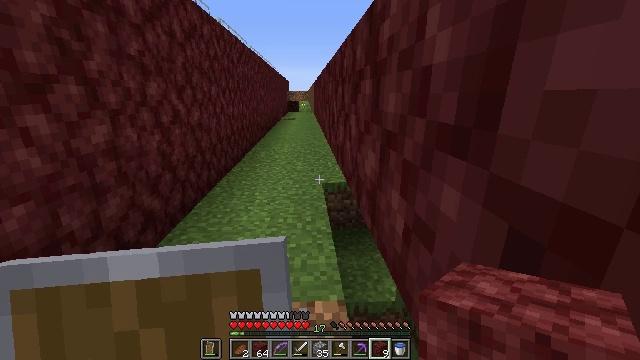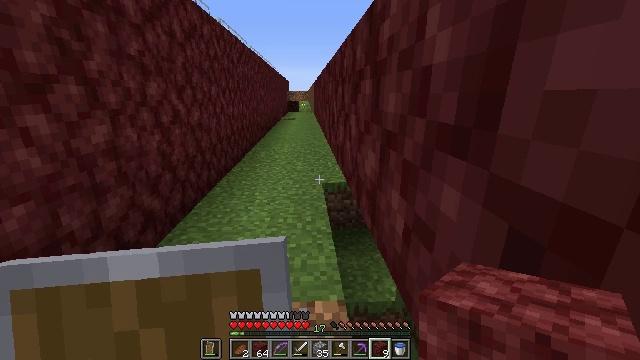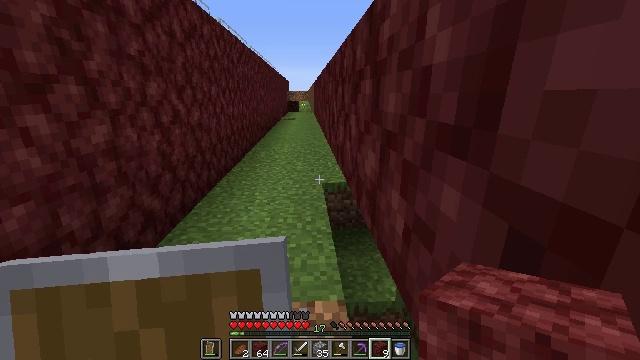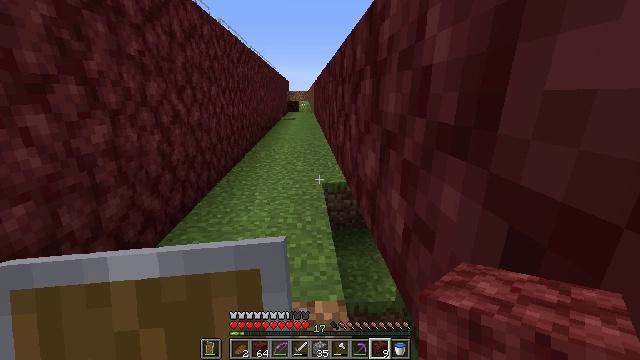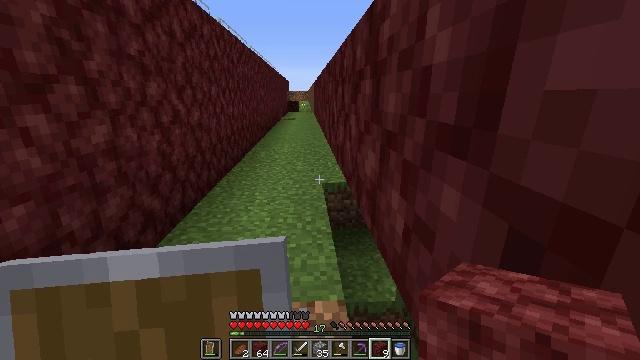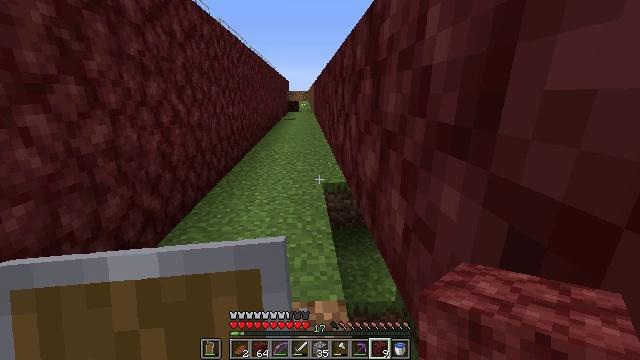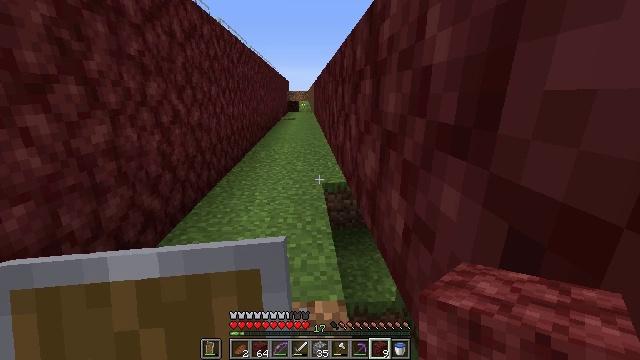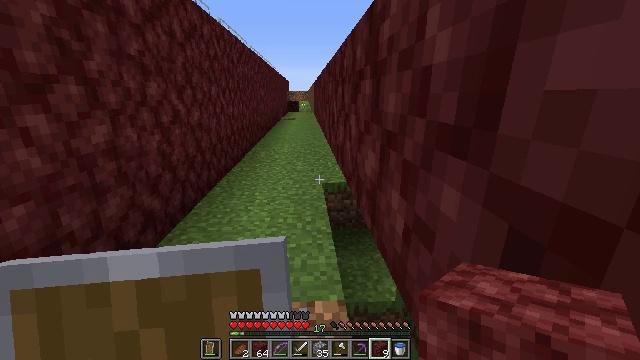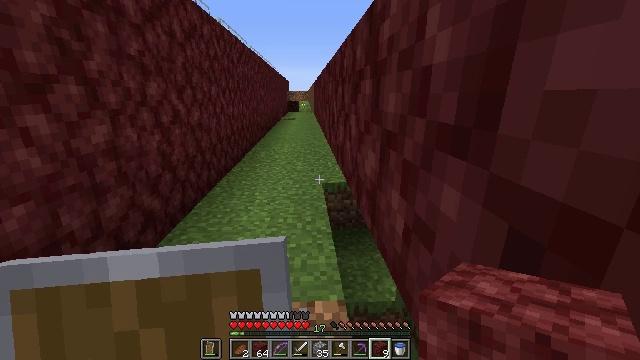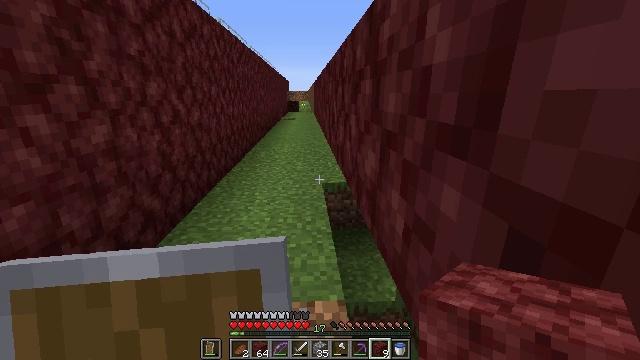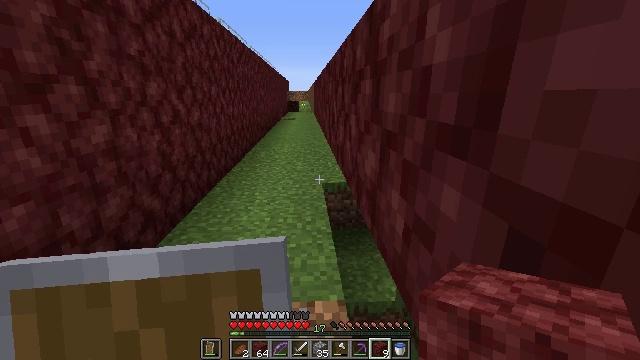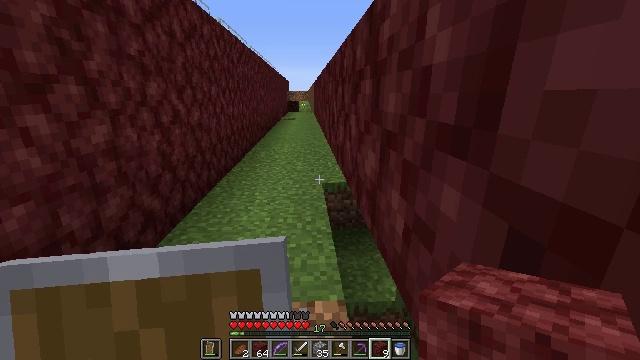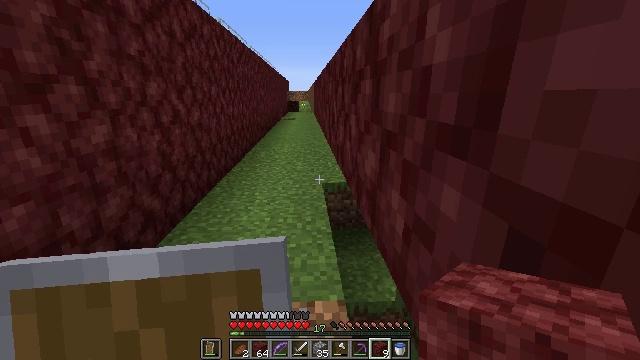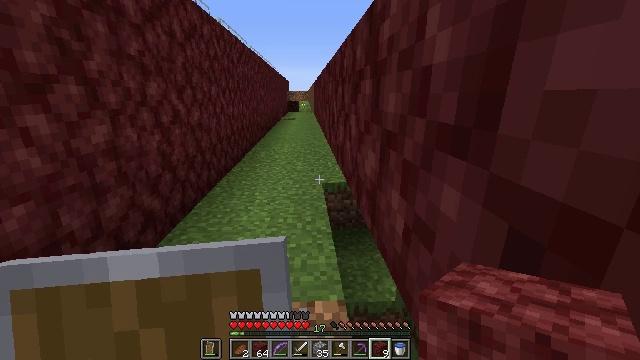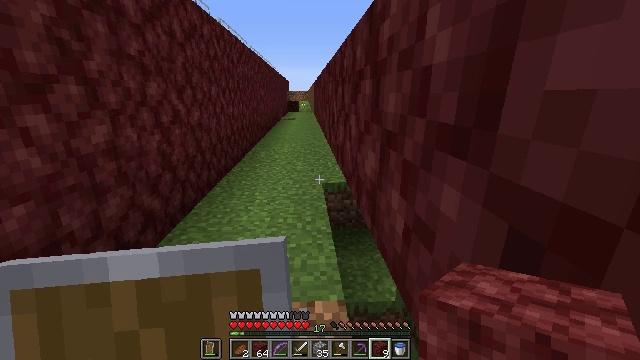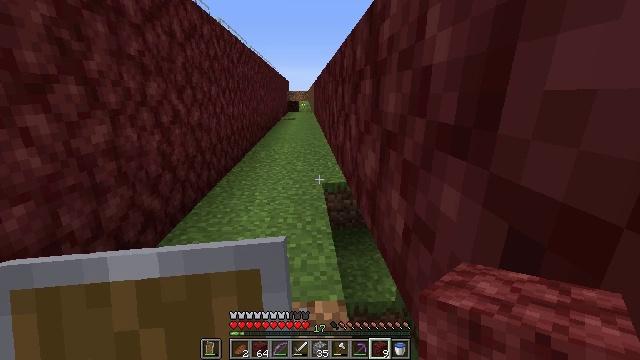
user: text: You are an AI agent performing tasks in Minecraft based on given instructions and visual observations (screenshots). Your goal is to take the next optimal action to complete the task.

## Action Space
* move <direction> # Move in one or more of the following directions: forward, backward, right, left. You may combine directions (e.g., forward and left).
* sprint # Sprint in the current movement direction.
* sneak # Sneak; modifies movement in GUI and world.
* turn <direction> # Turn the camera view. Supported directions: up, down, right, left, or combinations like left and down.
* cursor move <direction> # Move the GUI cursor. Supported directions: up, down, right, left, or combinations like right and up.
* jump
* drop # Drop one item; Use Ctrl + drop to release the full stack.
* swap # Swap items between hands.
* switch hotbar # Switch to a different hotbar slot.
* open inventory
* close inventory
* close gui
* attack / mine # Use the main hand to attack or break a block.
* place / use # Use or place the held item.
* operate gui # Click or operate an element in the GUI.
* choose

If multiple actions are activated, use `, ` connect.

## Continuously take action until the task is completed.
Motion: motion action
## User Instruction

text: Dig up potatoes from the soil.
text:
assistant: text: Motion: no_op
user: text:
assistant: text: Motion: no_op
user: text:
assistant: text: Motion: no_op
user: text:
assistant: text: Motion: no_op
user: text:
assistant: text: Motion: no_op
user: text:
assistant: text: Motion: no_op
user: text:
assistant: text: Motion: no_op
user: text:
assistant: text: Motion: no_op
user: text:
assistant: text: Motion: no_op
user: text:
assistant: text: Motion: no_op
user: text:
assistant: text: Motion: no_op
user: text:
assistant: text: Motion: no_op
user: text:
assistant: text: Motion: no_op
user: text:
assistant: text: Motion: no_op
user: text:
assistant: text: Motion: no_op
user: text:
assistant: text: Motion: no_op
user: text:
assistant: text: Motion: no_op
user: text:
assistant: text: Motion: no_op
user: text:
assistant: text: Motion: no_op
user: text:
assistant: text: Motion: no_op
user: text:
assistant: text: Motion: no_op
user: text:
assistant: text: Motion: no_op
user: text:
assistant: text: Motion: no_op
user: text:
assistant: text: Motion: no_op
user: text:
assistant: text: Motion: no_op
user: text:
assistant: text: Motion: no_op
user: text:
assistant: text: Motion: no_op
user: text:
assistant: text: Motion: no_op
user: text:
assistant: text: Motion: no_op
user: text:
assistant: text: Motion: no_op